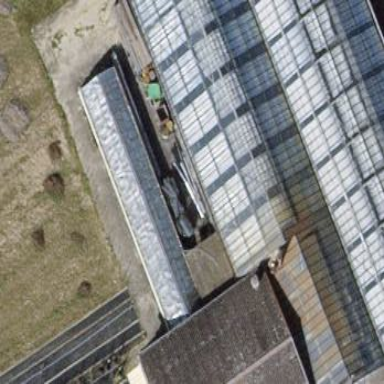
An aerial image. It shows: Greenhouse.